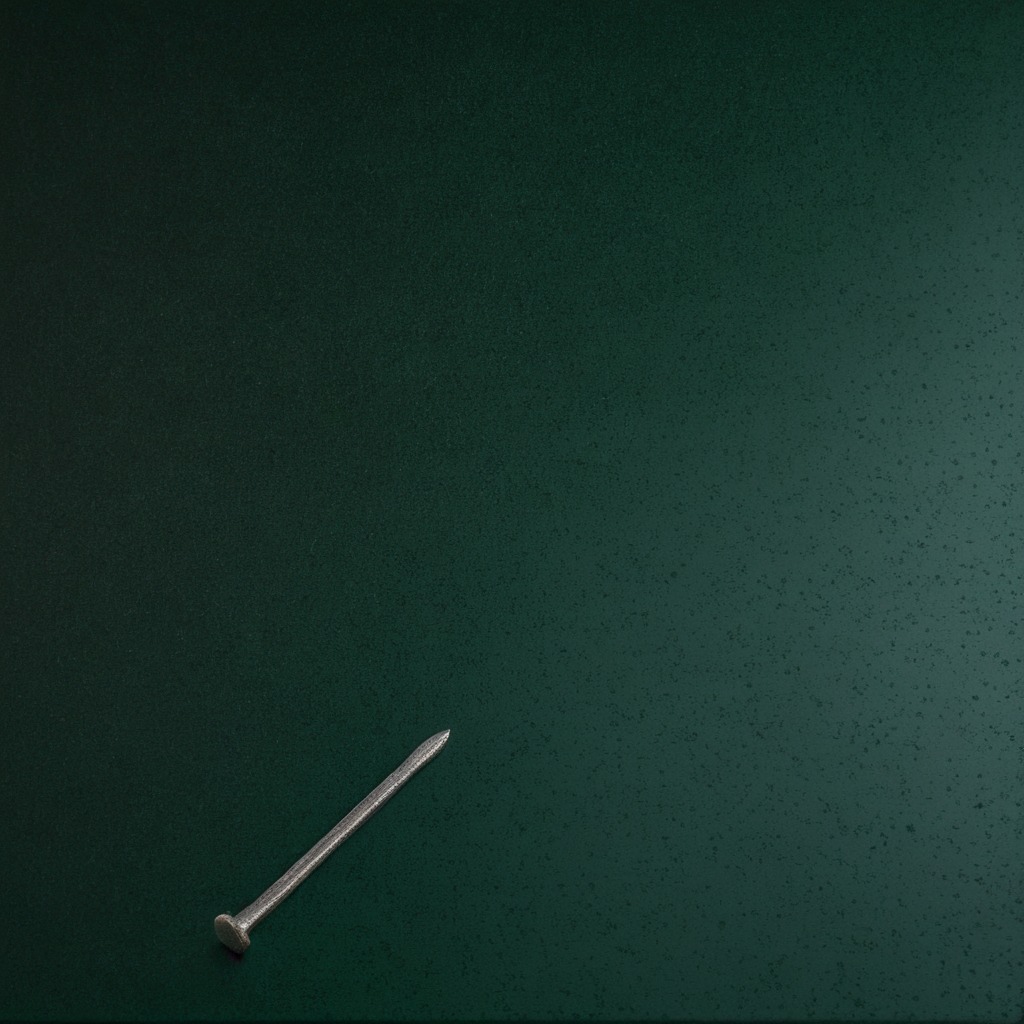
A nail is lying on a clean granite tabletop covered with a green rubber mat inside a workshop at night.